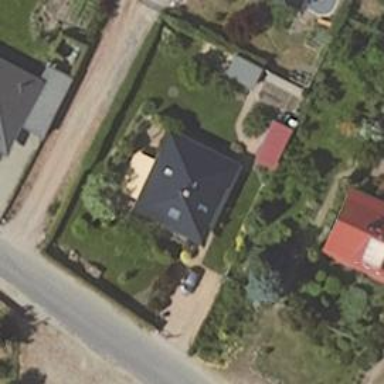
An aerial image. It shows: Hipped roof house.